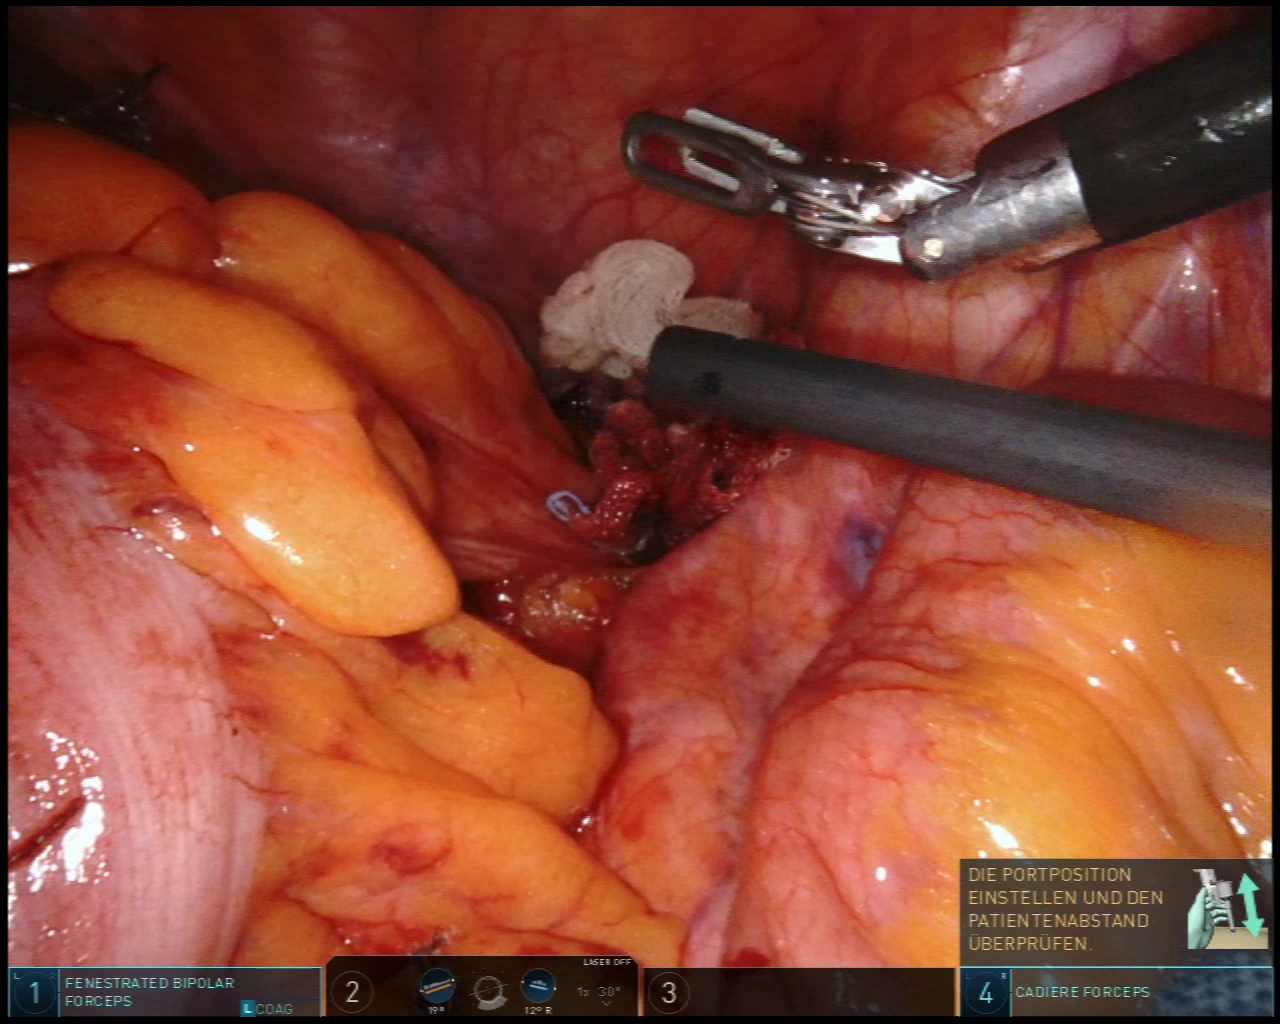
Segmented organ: small_intestine
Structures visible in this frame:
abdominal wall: yes
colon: yes
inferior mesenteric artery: no
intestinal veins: no
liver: no
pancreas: no
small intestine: yes
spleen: no
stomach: no
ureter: no
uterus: no
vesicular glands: no